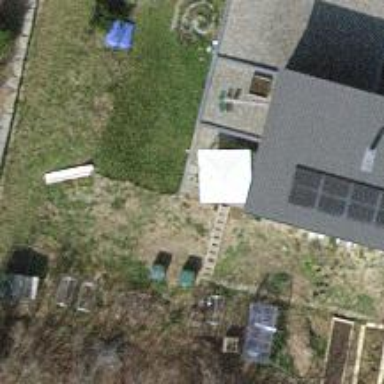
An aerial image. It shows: Garage.